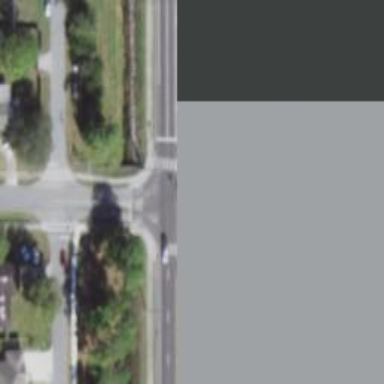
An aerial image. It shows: Uncontrolled road crossing.